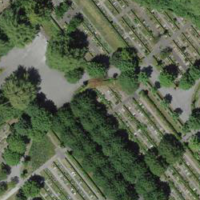
EUNIS habitat code: 53
Species observed at this site:
Ophrys apifera